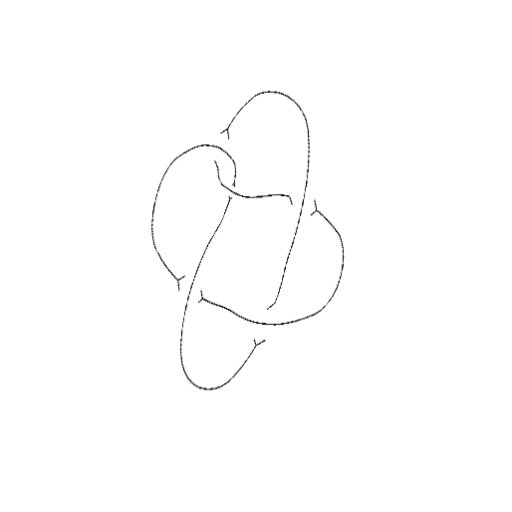
Crossing number: 5